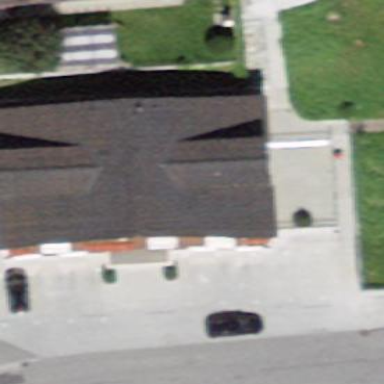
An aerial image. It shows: Community center building.